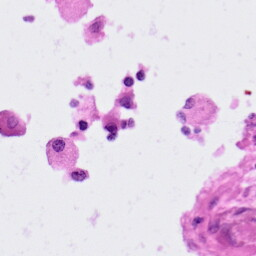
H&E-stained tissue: Lung